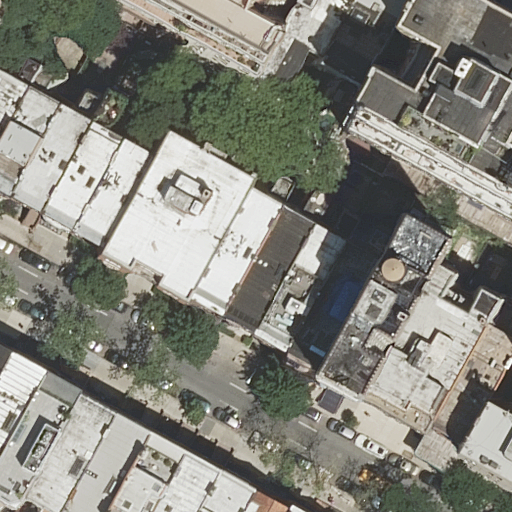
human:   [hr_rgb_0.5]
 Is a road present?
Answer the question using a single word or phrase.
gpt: yes

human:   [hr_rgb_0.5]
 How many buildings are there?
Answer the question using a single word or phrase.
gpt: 29

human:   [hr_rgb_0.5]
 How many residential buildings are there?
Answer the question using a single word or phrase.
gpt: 28

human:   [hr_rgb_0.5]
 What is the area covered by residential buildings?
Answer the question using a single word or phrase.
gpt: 5534m2

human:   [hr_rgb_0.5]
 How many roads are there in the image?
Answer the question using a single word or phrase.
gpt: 1

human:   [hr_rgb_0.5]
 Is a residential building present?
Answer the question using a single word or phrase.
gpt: yes

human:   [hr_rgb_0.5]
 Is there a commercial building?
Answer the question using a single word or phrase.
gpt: no

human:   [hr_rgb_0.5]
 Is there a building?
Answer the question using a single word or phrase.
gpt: yes

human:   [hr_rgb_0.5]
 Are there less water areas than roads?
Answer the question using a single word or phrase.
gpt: yes

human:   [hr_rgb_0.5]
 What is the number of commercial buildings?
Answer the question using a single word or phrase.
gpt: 0

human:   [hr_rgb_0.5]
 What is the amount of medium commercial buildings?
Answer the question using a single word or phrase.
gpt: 0

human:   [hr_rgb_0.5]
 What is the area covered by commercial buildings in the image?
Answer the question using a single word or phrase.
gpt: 0m2

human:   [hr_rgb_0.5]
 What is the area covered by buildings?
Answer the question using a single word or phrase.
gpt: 5856m2

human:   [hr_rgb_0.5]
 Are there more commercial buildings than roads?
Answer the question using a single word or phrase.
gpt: no

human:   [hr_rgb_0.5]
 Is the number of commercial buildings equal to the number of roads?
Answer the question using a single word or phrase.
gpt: no

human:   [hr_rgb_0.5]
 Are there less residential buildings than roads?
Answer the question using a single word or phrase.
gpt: no

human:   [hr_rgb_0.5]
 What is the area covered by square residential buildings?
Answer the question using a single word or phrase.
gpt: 0m2

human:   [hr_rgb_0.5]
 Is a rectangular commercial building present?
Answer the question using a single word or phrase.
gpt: no

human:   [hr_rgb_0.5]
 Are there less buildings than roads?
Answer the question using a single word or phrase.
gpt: no

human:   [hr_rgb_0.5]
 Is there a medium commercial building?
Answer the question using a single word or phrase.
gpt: no

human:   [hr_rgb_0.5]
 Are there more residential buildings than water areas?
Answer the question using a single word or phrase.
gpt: yes

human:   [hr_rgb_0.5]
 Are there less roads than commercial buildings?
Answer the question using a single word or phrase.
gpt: no

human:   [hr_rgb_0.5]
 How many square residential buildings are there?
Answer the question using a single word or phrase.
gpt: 0

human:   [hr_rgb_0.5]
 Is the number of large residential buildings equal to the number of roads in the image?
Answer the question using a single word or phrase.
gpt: no

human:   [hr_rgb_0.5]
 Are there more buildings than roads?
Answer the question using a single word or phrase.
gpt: yes

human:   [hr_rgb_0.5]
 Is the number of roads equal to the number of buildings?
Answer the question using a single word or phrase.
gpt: no

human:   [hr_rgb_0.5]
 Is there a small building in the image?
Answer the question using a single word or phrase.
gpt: yes

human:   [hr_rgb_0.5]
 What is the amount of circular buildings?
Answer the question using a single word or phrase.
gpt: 0

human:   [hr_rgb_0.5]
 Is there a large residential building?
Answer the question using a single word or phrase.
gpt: yes

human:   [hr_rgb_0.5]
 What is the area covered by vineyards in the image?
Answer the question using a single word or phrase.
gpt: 0m2

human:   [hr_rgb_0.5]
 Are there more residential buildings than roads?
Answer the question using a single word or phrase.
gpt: yes

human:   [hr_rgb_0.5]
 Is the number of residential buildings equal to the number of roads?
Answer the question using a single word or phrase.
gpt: no

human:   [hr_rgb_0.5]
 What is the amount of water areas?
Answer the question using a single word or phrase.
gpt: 0

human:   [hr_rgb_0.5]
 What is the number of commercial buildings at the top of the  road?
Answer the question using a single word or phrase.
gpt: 0

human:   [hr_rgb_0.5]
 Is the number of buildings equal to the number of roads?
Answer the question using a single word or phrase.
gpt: no

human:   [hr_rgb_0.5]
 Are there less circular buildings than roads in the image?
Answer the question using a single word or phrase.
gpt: yes

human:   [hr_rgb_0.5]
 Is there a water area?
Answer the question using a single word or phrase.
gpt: no

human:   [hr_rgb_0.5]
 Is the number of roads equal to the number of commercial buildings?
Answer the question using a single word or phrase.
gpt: no

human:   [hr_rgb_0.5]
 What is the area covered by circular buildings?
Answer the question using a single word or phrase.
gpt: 0m2

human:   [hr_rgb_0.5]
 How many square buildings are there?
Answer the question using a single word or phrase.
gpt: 0

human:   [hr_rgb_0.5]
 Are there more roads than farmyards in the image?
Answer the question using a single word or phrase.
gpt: yes

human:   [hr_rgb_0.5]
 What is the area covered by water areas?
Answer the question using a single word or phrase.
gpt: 0m2

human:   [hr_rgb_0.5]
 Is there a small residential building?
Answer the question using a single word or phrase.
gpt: yes

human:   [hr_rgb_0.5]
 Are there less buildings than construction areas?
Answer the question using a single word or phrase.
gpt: no

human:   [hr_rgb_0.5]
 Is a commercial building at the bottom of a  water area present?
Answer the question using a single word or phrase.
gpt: no

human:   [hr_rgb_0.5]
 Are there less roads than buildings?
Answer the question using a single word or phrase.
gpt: yes

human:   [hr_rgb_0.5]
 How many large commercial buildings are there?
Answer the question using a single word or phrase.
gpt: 0

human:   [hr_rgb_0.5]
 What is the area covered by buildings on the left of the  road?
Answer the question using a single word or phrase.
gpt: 1465m2

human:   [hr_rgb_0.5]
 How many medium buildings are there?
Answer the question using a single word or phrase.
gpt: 19

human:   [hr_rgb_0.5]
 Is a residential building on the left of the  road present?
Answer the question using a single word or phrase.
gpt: yes

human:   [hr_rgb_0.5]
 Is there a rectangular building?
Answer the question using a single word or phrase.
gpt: yes

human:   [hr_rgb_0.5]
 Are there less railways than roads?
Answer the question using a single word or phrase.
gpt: yes

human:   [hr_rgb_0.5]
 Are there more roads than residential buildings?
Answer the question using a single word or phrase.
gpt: no

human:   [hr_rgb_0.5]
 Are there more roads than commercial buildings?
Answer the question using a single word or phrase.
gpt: yes

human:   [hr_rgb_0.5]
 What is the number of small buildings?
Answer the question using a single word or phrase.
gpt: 8

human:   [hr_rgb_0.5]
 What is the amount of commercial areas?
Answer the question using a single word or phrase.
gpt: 0

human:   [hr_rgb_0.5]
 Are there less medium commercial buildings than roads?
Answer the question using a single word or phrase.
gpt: yes

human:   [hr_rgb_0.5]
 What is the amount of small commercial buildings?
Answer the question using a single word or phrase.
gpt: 0

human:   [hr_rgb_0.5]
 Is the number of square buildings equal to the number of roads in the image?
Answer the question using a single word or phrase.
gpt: no

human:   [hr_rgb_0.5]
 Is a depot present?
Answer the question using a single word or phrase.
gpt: no

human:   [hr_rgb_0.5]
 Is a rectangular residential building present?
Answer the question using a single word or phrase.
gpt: yes

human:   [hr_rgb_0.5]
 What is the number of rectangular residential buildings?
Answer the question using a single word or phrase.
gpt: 16

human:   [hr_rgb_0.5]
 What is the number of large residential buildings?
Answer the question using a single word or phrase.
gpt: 2

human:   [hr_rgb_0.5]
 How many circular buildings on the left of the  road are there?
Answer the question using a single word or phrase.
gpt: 0